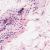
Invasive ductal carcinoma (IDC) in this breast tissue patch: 0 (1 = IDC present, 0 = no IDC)